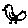
Label: bird